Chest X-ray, PA view. Patient: 46 years old, sex F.
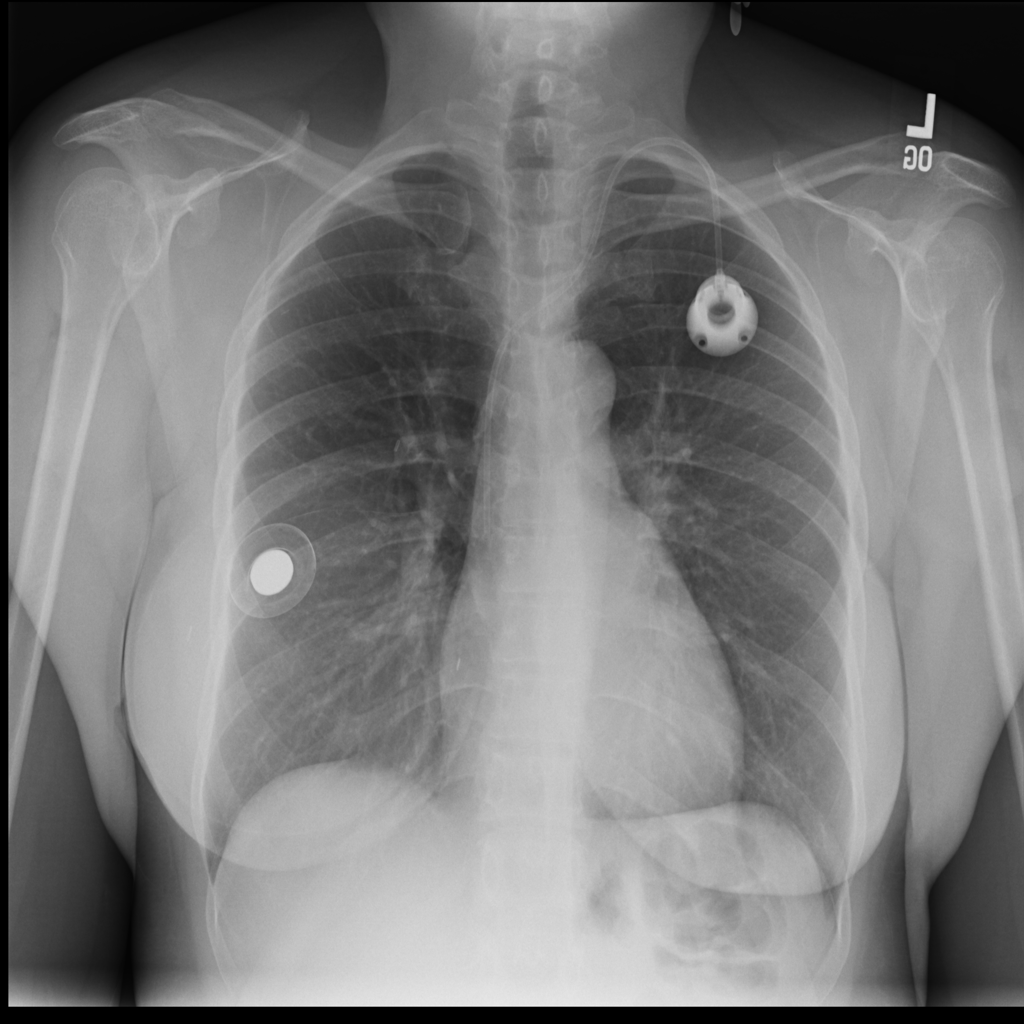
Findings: No Finding